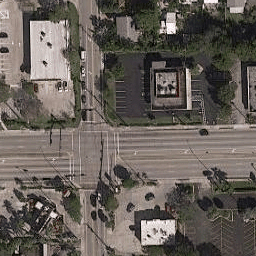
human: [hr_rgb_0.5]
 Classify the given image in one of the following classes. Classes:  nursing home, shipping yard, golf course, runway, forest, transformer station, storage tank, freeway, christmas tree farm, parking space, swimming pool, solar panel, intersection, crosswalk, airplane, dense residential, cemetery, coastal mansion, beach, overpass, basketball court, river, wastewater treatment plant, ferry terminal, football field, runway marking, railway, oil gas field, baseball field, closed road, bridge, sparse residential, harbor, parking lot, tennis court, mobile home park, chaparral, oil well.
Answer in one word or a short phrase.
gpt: intersection